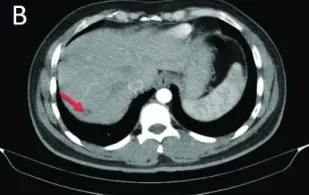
Granulomatous lesion in Liver involvement.
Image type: radiology (ct)